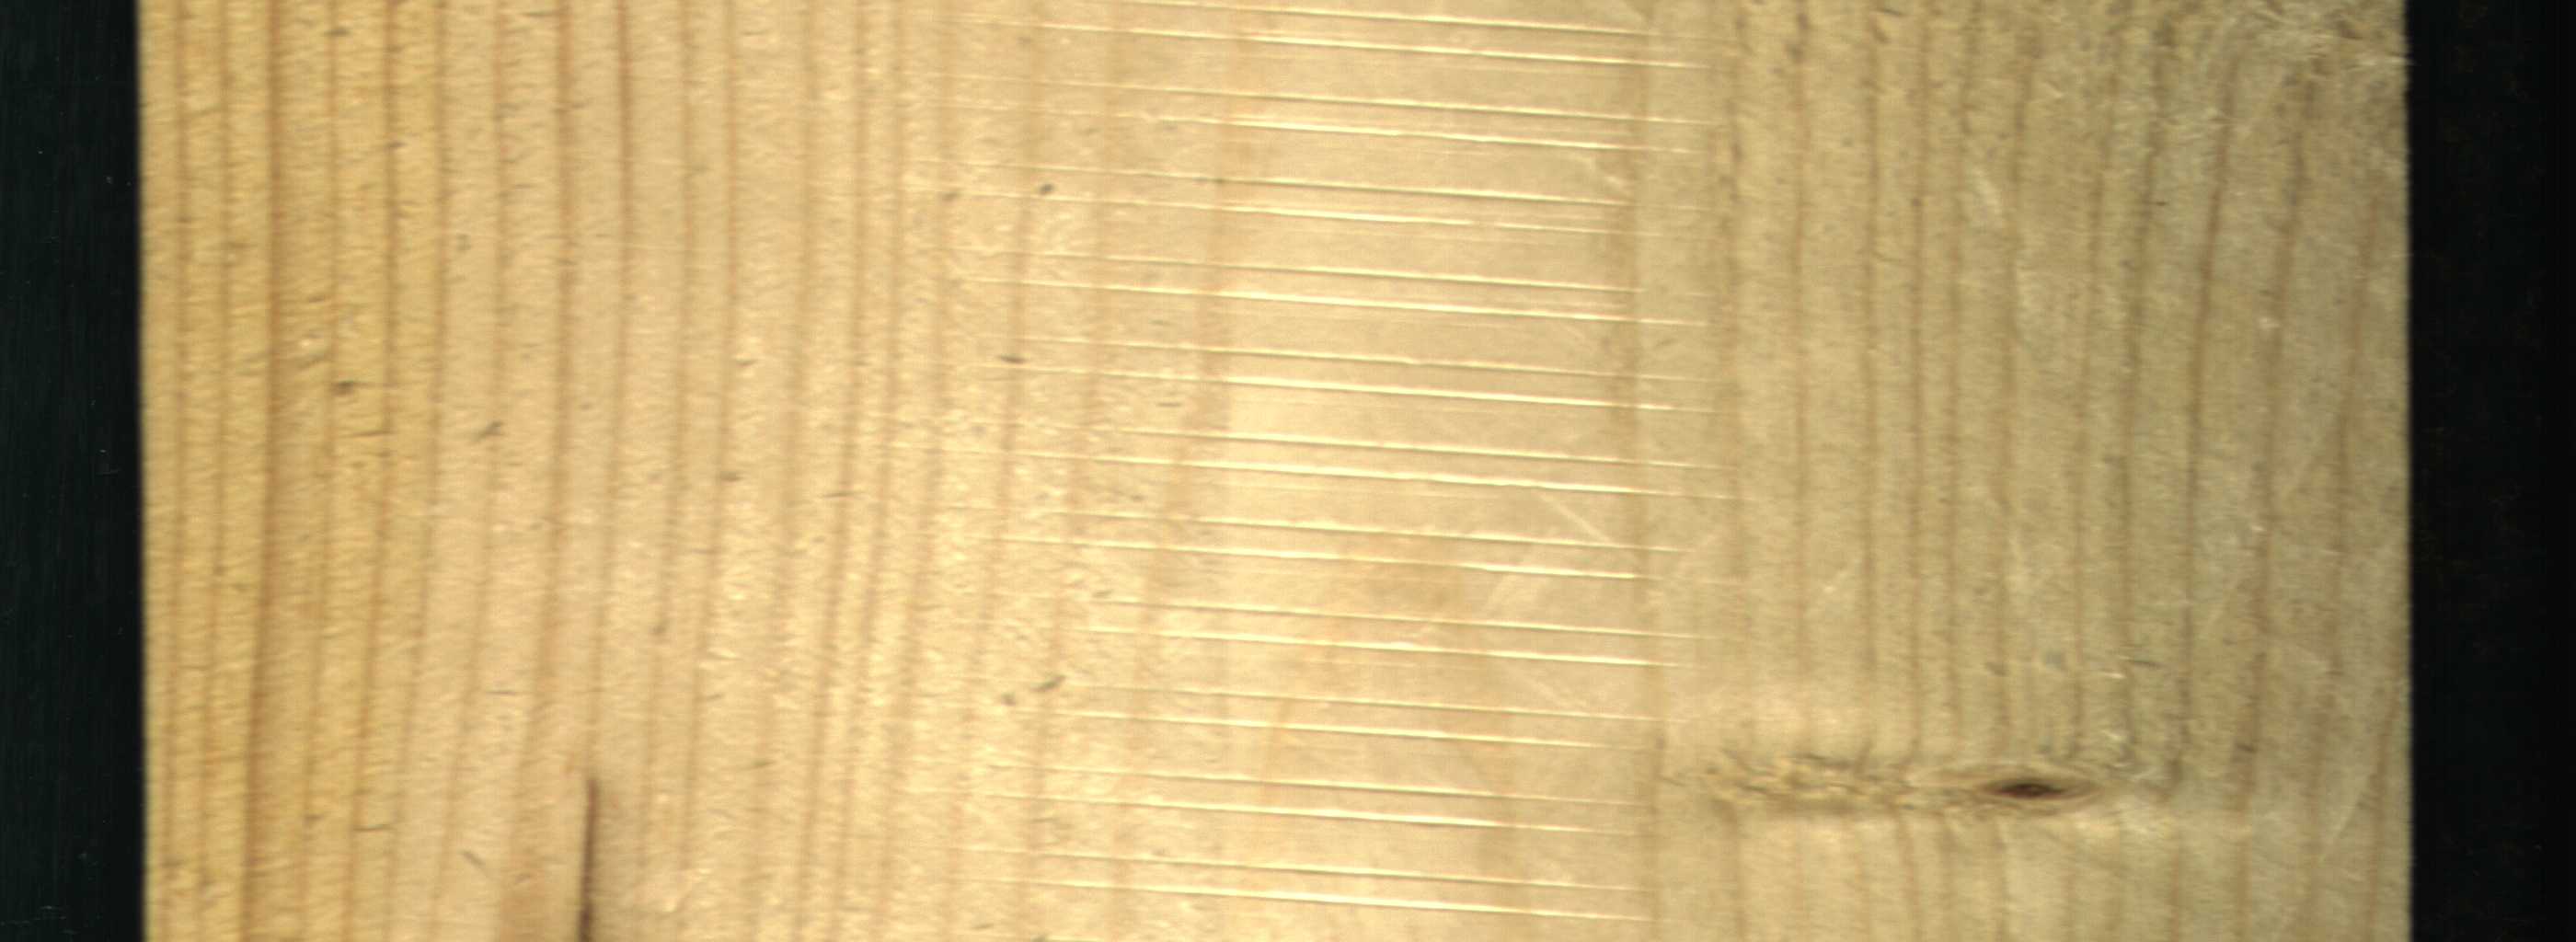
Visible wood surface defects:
resin
Live_Knot